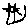
Label: cat